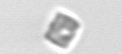
Label: Bacillariophyceae_morphotype1